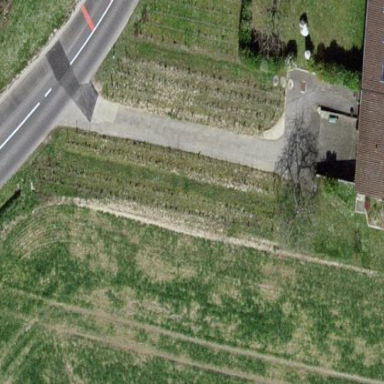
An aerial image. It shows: Vineyard growing grapes.